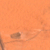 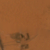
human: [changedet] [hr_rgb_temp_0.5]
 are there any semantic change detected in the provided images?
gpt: Some new constructions appear in the desert.